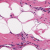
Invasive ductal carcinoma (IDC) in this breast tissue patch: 0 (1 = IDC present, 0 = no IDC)